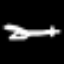
Label: airplane